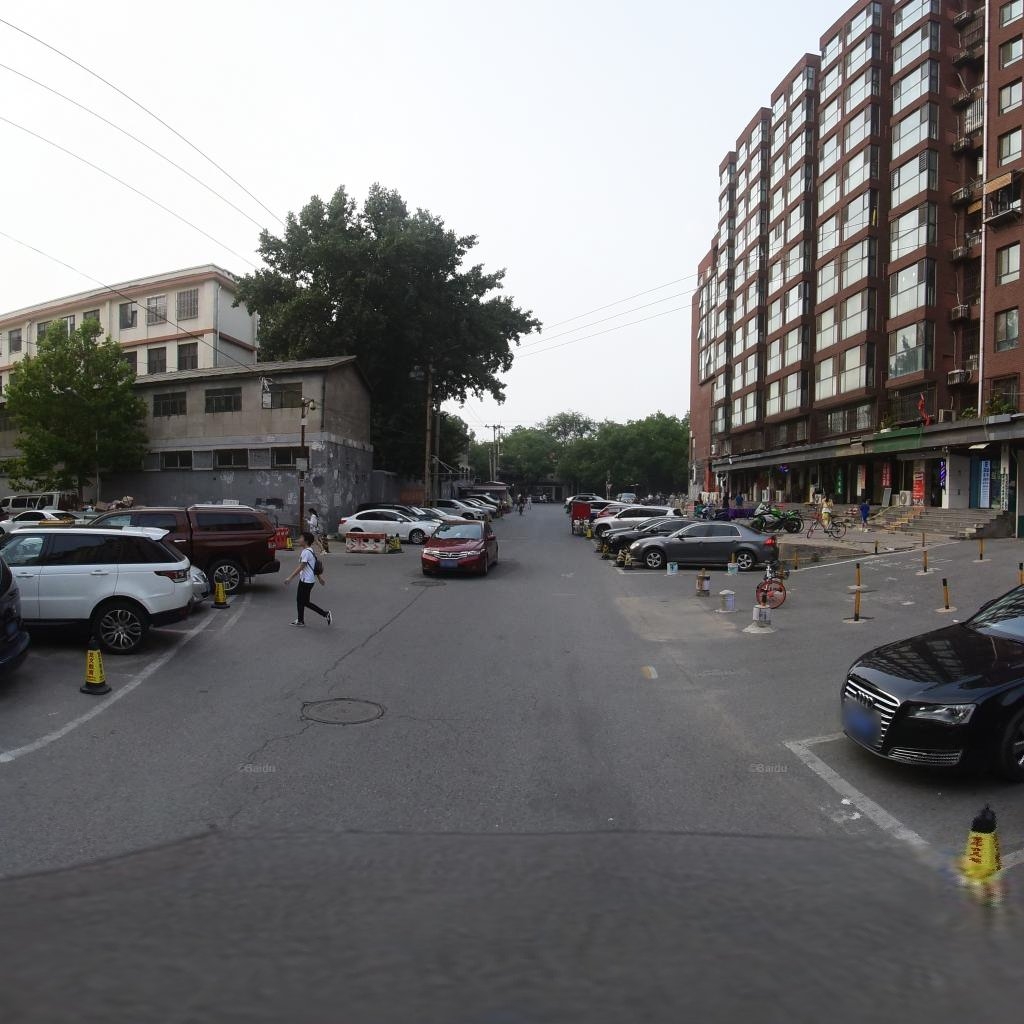
Region: Dongcheng
Road damage annotations: longitudinal crack, longitudinal crack, manhole cover, manhole cover